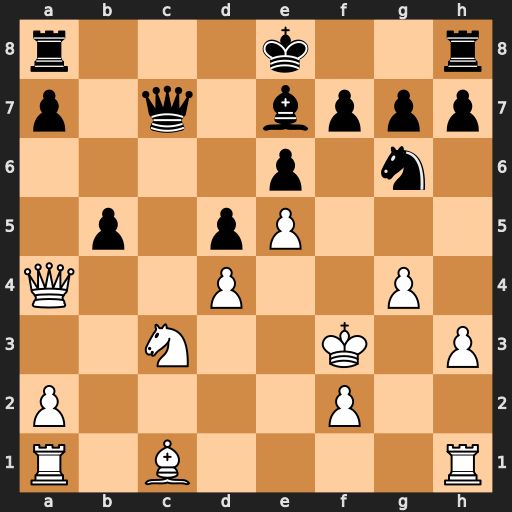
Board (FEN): r3k2r/p1q1bppp/4p1n1/1p1pP3/Q2P2P1/2N2K1P/P4P2/R1B4R
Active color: w
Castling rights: kq
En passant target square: -
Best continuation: Nxb5 Qc6 Nc7+ Kd7 Qxc6+ Kxc6 Nxa8